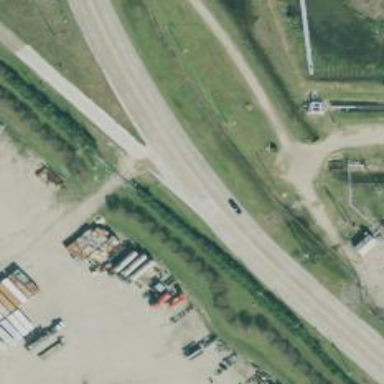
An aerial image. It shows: Primary link highway.